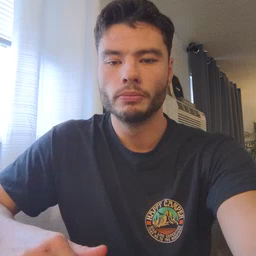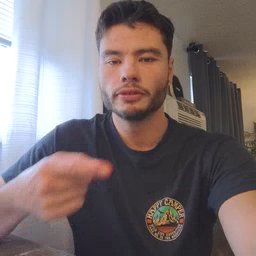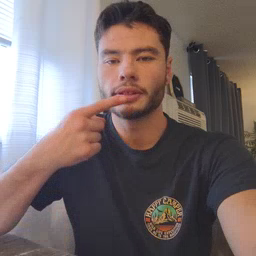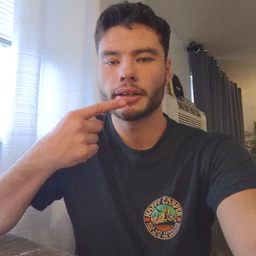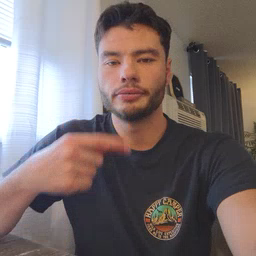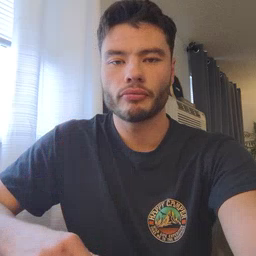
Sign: say